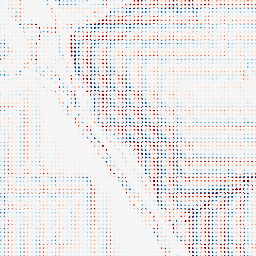
Category: wavelet
Decomposition family: wavelet_biorthogonal
Decomposition parameters: wavelet: bior1.3
level: 2
Upsampling method: sinc_blackman
Upsampling parameters: scale: 8
kernel_size: 4
Upsampling scale: 8